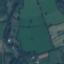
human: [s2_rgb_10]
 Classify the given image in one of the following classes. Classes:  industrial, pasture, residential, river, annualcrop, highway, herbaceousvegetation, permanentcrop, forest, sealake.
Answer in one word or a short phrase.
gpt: Pasture